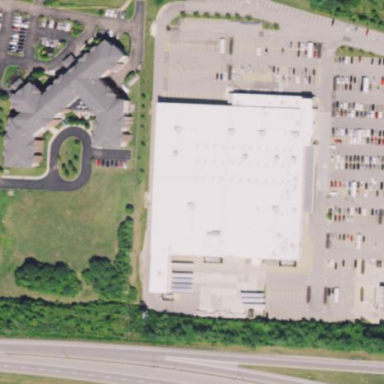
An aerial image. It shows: Retail building with wholesale shop.